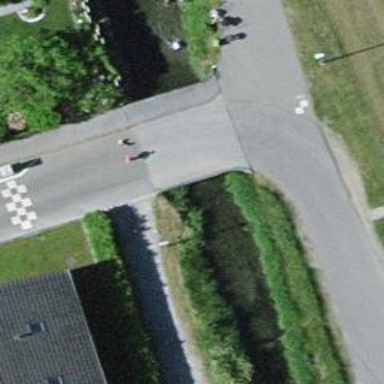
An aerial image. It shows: Bollard.